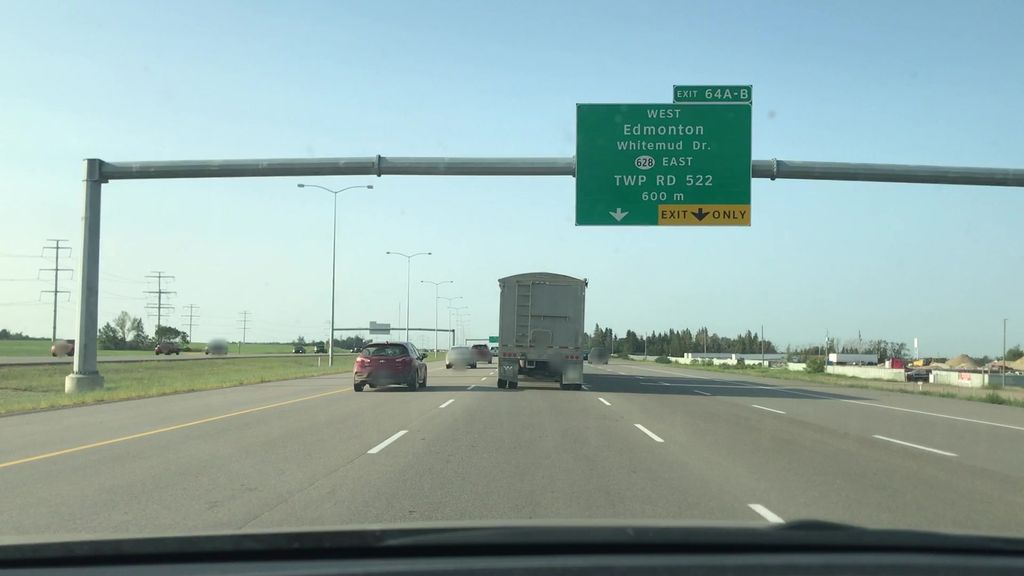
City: edmonton